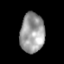
Tissue: lung
Cell type: Myeloid cells
Senescence score: 0.2226
Nuclear area (px): 951
Mean DAPI intensity: 155.045